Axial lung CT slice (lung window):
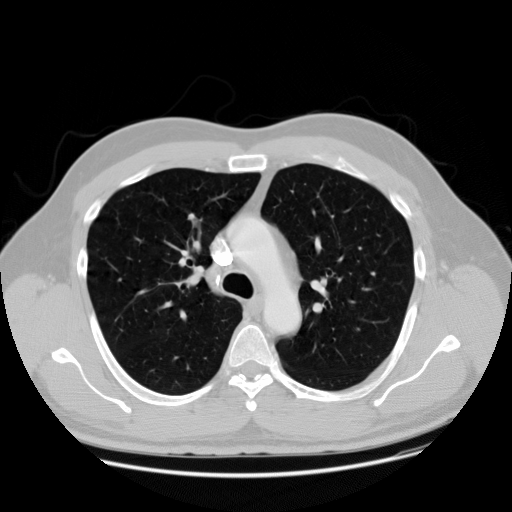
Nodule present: no